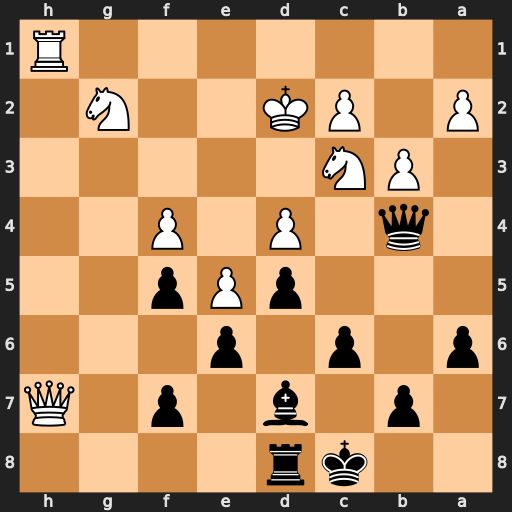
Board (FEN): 2kr4/1p1b1p1Q/p1p1p3/3pPp2/1q1P1P2/1PN5/P1PK2N1/7R
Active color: b
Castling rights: -
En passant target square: -
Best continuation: Qxd4+ Kc1 Qxc3